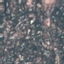
Label: Residential